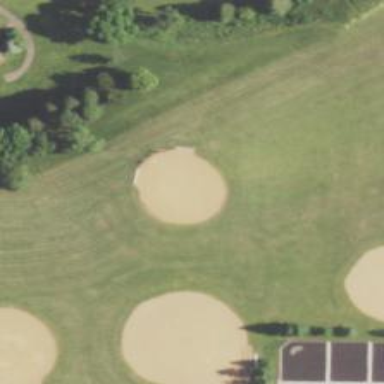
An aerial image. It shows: Baseball pitch for leisure land.